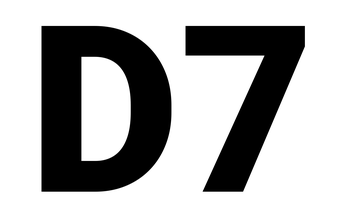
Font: Roboto_Black